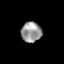
Tissue: skin
Cell type: Epithelial cells
Senescence score: 0.2331
Nuclear area (px): 406
Mean DAPI intensity: 151.313